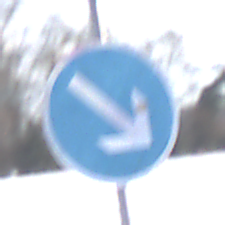
Verkehrszeichen: VorgeschriebeneVorbeifahrtRechts
Umgebung: Outdoor, Nature
Tageszeit: MorningAfternoon
Wetter: PartlyCloudy
Licht: Natural
Jahreszeit: Winter
Kontrast: HighContrast